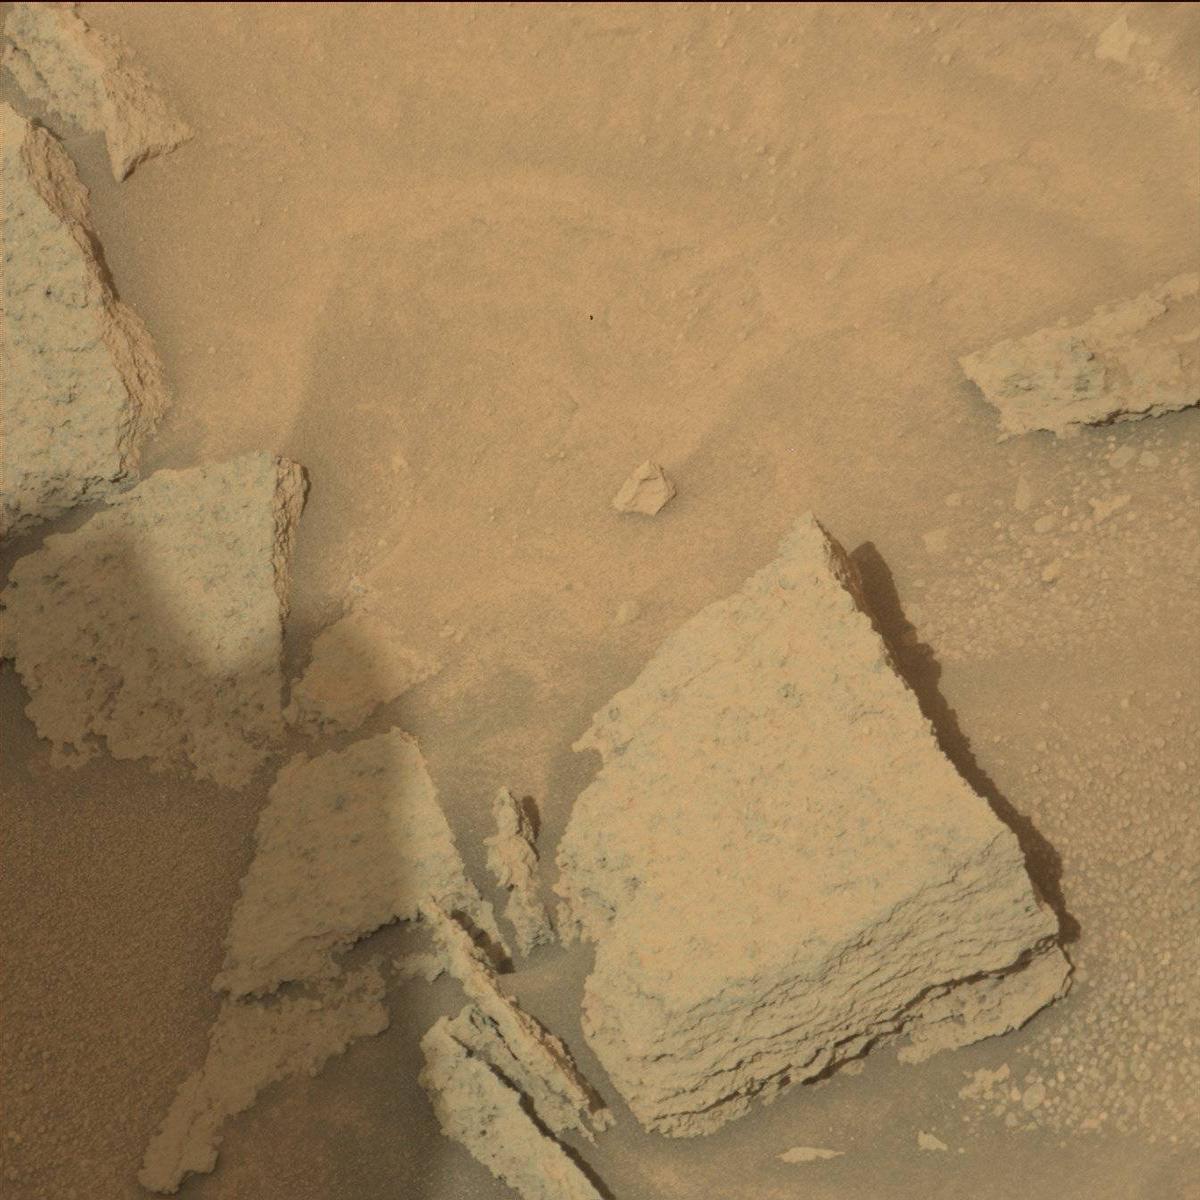
Terrain classes present: Bedrock, Sand / Soil